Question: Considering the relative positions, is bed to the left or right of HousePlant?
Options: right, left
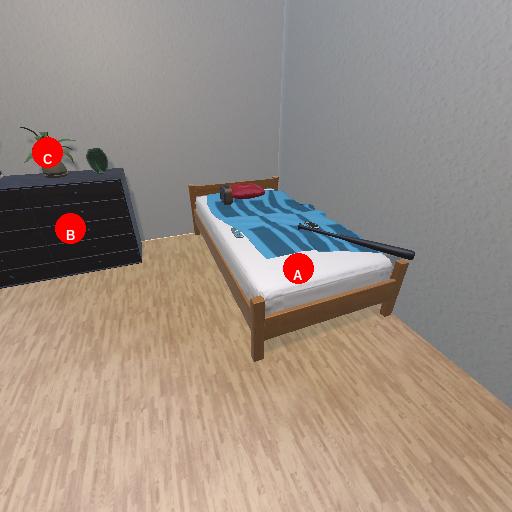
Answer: right